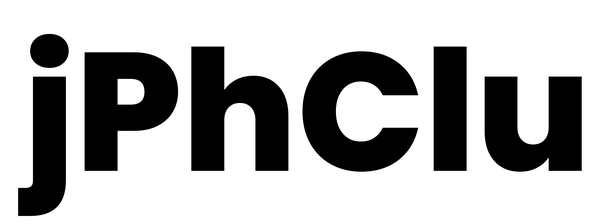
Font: Poppins-ExtraBold